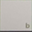
Piece: xx